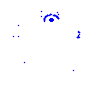
Particle: kaon